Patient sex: F
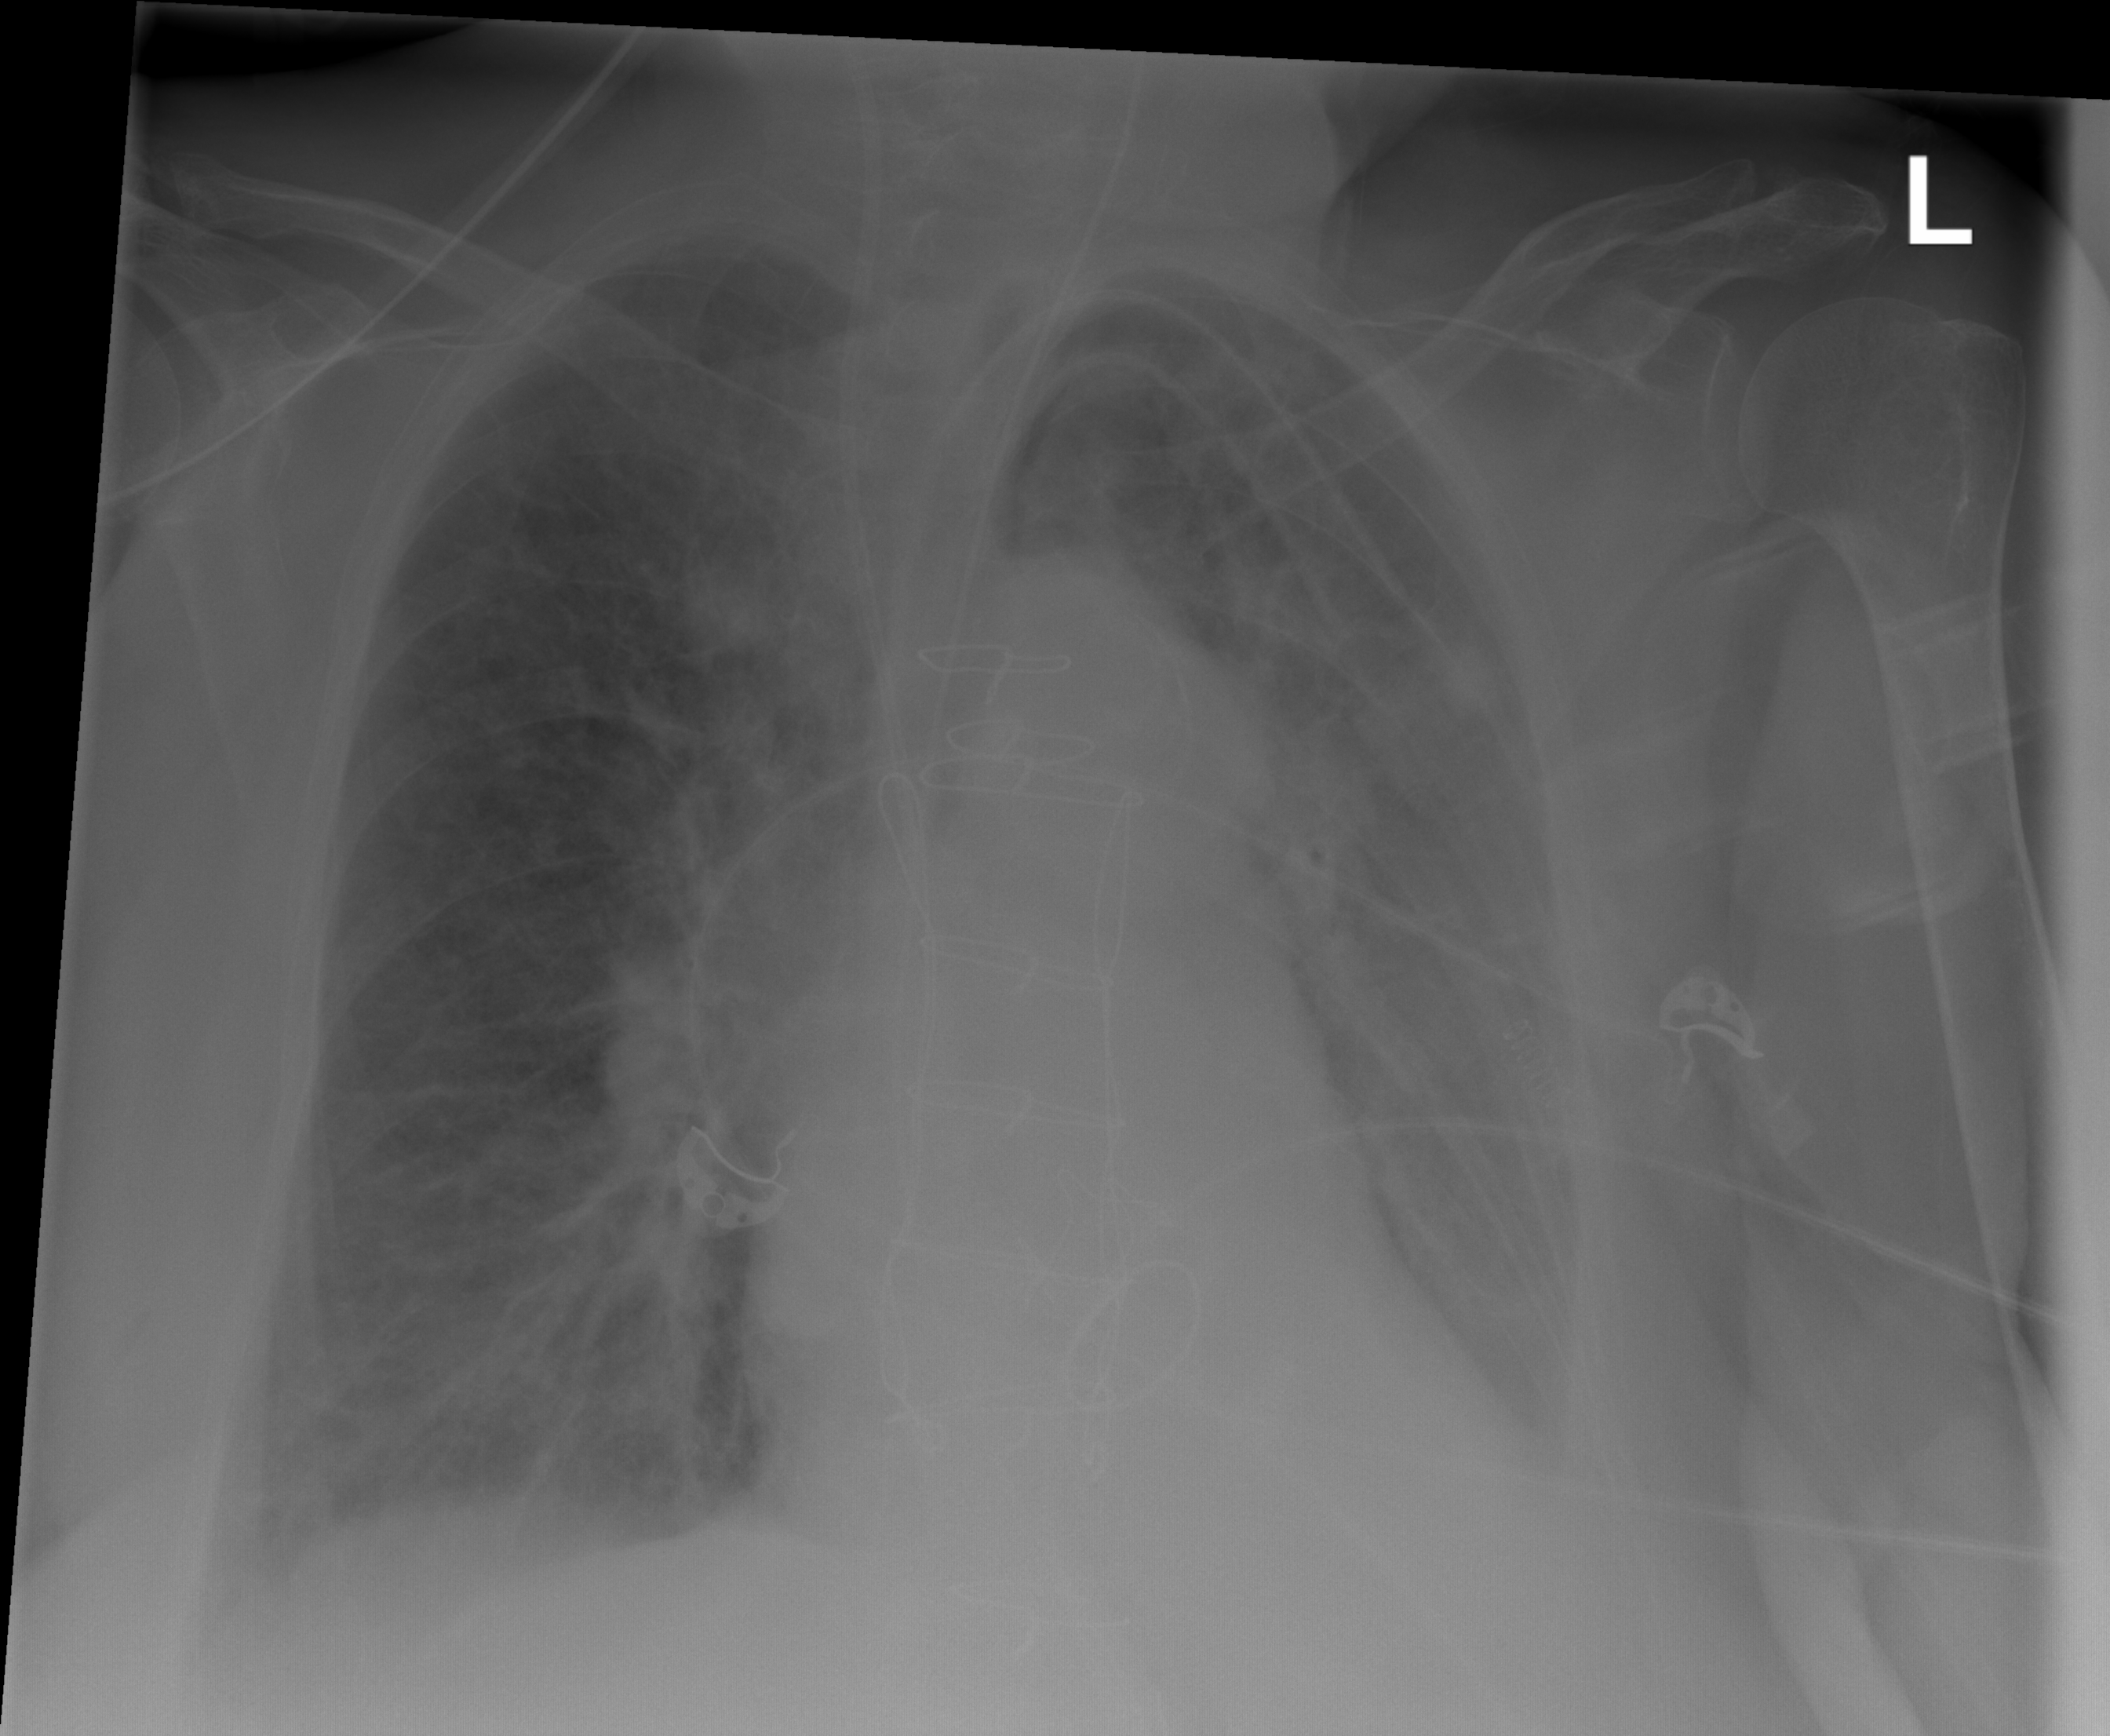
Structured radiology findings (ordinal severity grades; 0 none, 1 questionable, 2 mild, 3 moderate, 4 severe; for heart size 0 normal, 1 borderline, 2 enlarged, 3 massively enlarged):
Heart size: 1
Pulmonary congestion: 3
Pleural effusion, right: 2
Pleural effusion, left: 2
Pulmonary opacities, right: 1
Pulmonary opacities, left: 1
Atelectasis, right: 2
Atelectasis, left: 3